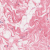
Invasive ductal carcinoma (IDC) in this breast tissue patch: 0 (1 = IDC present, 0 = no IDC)